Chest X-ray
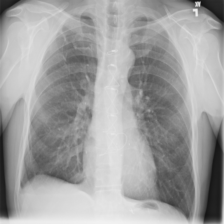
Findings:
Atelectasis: negative
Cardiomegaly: negative
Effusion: negative
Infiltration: negative
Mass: negative
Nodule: negative
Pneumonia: negative
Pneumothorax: negative
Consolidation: negative
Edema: negative
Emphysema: negative
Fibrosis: negative
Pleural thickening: positive
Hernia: negative